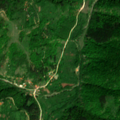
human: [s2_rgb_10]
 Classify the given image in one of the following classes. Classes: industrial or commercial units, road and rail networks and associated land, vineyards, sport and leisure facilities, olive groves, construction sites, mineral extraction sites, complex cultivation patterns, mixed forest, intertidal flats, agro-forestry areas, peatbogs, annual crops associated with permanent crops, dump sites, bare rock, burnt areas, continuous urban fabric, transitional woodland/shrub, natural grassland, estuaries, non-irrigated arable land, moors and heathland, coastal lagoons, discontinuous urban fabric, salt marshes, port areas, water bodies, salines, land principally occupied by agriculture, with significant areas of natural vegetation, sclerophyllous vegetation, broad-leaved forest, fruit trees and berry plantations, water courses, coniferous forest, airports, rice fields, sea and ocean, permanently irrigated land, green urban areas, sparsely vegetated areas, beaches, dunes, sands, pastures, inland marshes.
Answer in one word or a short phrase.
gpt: complex cultivation patterns, land principally occupied by agriculture, with significant areas of natural vegetation, broad-leaved forest, mixed forest, transitional woodland/shrub